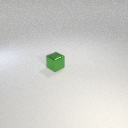
small green metal cube